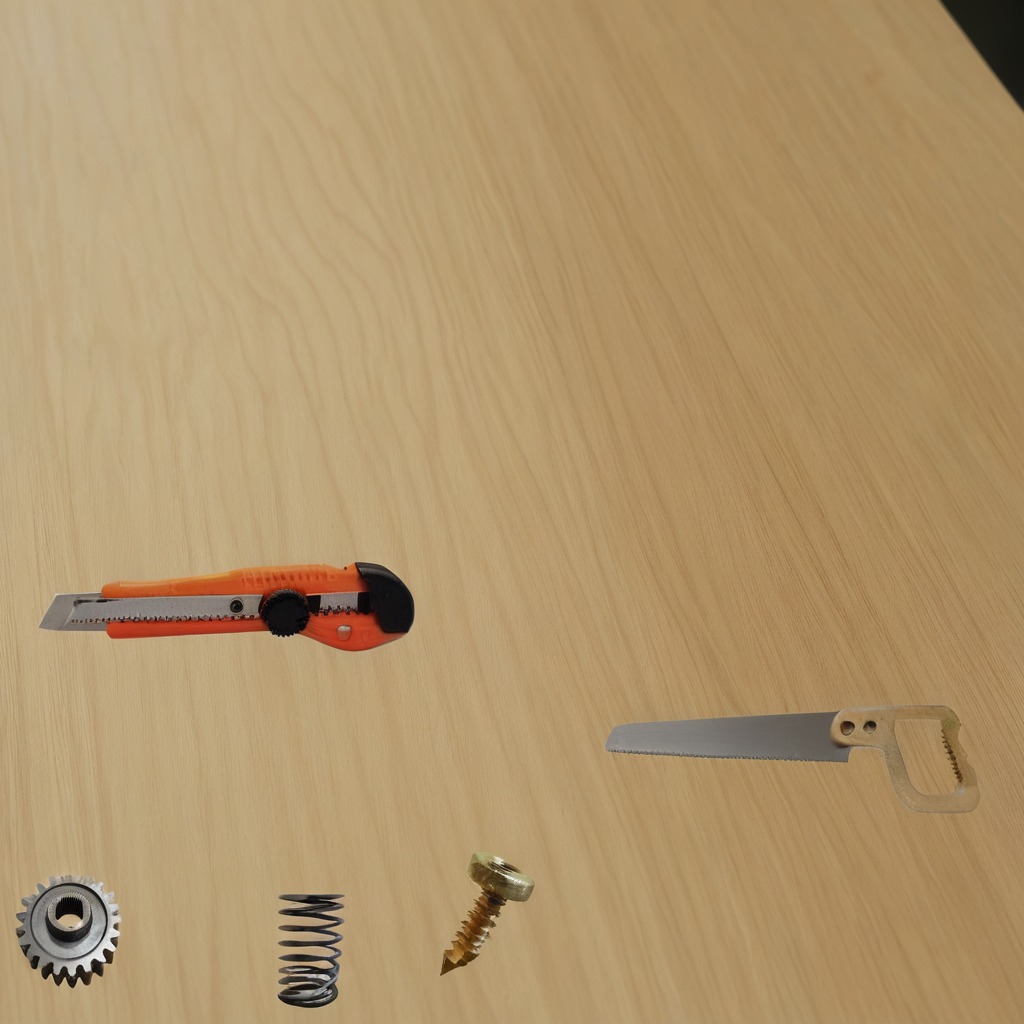
A steel gear with teeth, a utility knife, a metal machine screw, a coiled metal spring, and a handheld metal saw are lying on the plywood surface in a paint workshop lit by afternoon window light.